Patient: sex M, age 71
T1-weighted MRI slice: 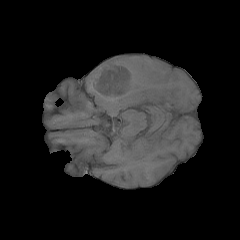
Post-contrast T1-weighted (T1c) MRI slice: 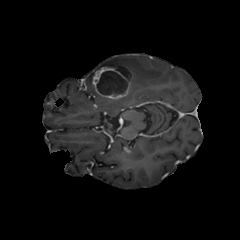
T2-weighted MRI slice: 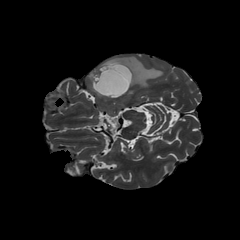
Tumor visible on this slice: yes
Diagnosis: Glioblastoma, IDH-wildtype
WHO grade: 4